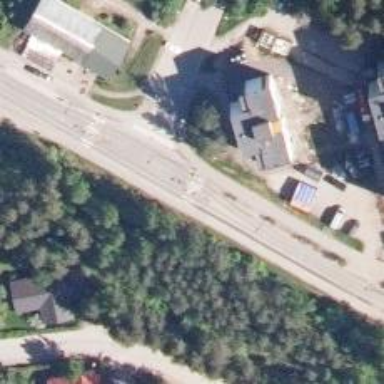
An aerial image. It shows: Cycleway.